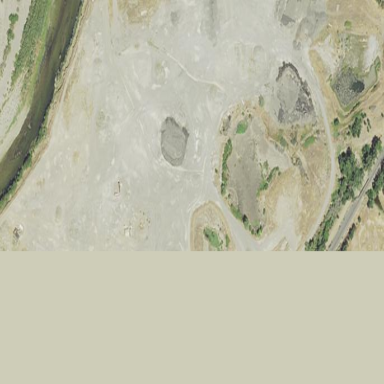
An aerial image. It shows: Quarry area.